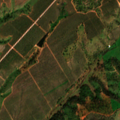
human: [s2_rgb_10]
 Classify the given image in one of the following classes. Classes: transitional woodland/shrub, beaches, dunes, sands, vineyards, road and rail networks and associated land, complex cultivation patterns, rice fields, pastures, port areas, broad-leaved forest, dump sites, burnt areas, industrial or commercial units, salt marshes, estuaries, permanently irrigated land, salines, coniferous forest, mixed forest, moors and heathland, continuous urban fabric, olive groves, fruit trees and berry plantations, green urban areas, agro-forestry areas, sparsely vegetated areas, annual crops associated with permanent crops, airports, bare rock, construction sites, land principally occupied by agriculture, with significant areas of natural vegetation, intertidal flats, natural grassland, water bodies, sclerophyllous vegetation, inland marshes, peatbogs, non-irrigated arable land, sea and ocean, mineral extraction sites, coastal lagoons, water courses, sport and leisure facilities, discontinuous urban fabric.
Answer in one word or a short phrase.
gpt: non-irrigated arable land, olive groves, agro-forestry areas, broad-leaved forest, transitional woodland/shrub